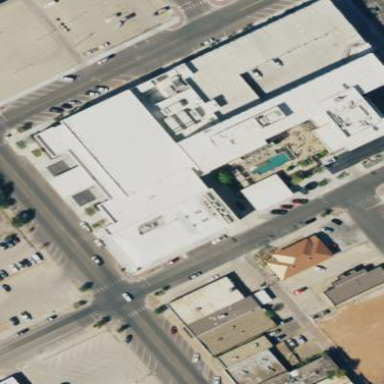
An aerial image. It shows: Hotel building.